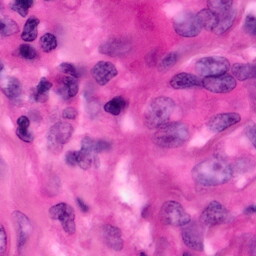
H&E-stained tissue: Pancreatic